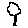
Label: tree